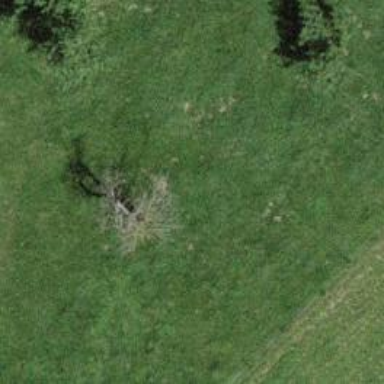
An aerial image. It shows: Beautiful tree in nature.